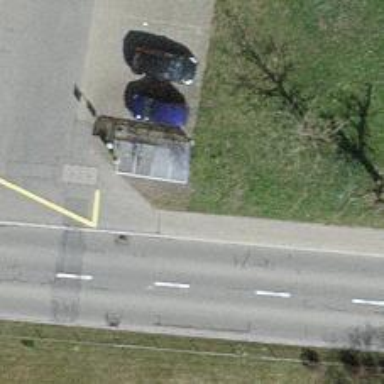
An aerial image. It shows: Bicycle parking area.